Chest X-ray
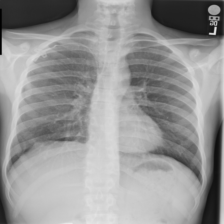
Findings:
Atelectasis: negative
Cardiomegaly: negative
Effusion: negative
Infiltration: negative
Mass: negative
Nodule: negative
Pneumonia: negative
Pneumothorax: negative
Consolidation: negative
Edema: negative
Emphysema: negative
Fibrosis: negative
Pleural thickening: negative
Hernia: negative